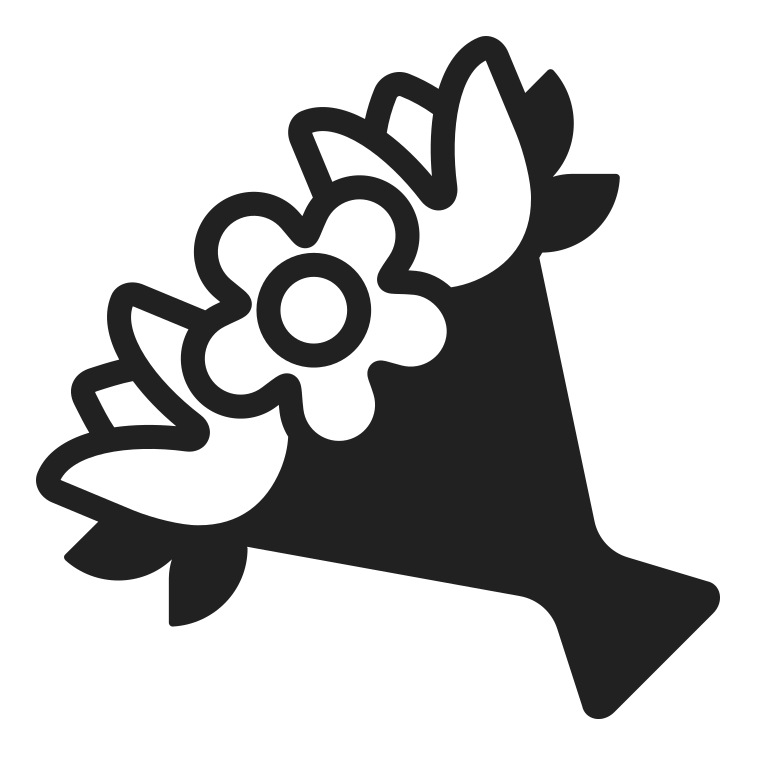
bouquet high contrast